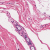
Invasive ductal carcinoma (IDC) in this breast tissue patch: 0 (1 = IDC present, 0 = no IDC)